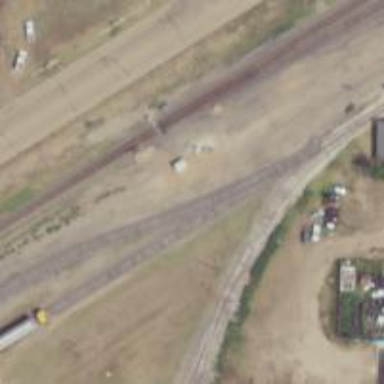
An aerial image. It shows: Railway spur junction.